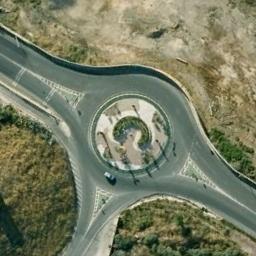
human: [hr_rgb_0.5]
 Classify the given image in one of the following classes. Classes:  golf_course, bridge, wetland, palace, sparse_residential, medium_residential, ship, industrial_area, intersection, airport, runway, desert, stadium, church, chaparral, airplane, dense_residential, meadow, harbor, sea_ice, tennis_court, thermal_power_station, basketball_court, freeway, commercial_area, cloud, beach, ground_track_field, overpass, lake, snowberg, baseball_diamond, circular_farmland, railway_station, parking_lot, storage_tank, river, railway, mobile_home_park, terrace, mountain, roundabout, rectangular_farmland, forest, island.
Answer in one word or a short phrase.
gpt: roundabout